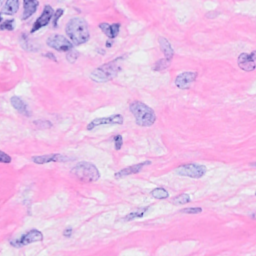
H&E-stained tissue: Breast